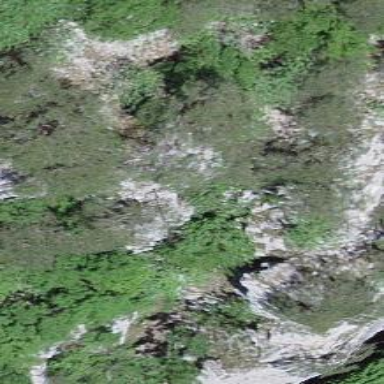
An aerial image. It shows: Natural cliff.